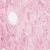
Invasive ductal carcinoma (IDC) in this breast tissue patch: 0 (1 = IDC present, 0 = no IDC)